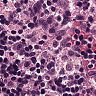
Metastatic tissue present: no